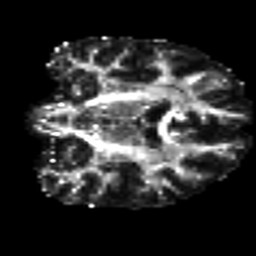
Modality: FA
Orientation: coronal
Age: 40
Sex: female
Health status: healthy
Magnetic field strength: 3 T
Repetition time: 9 s
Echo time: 0.093 s